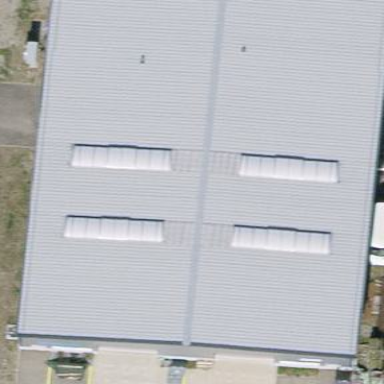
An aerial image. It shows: Industrial building with flat roof.